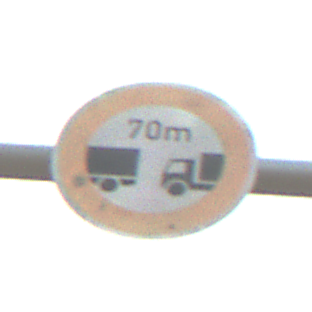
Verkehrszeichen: VerbotUnterschreitenMindestabstand
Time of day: SunriseSunset
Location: Outdoor (Suburban)
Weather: PartlyCloudy
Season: NotSpecified
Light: Natural